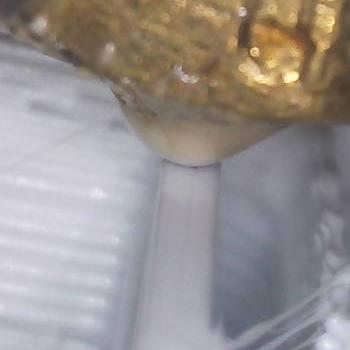
Flow rate: 118%